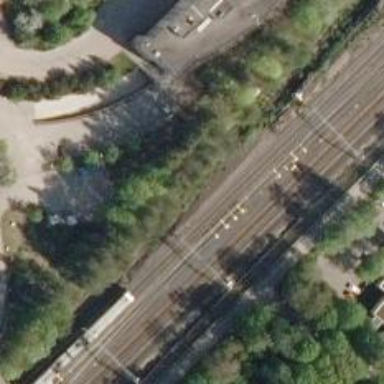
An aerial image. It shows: Disused railway spur.